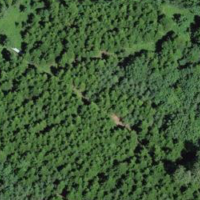
EUNIS habitat code: 43
Species observed at this site:
Corvus corone
Turdus merula
Turdus philomelos
Troglodytes troglodytes
Dendrocopos major
Dryocopus martius
Streptopelia decaocto
Fringilla coelebs
Columba palumbus
Picus viridis
Sylvia atricapilla
Periparus ater